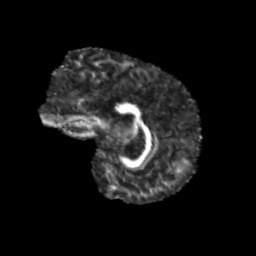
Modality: FA
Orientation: sagittal
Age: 13
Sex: female
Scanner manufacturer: siemens
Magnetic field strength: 3 T
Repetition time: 3.8 s
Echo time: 0.07 s